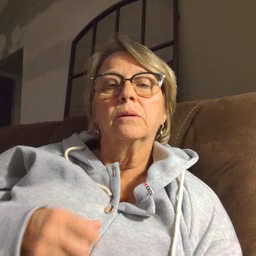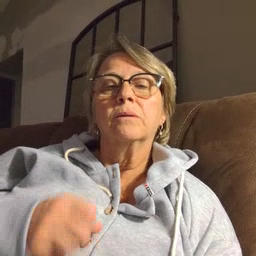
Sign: boat